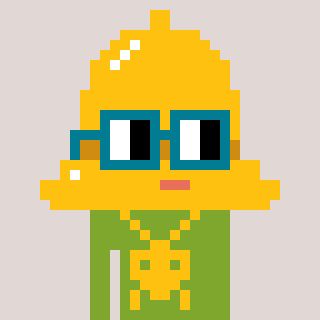
a pixel art character with square dark green glasses, a bell-shaped head and a slimegreen-colored body on a warm background